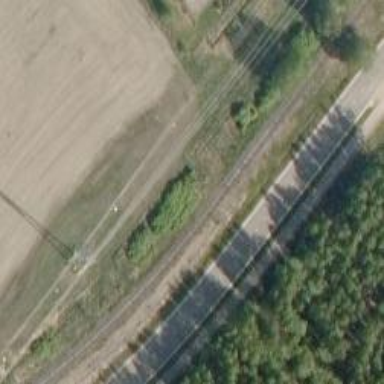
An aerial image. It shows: Abandoned spur railway.